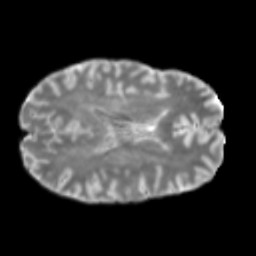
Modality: T2w
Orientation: axial
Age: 46
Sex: male
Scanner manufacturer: siemens
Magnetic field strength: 3 T
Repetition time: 5 s
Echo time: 0.092 s